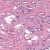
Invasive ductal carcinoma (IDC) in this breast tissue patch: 1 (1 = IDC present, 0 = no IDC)